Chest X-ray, PA view. Patient: 50 years old, sex M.
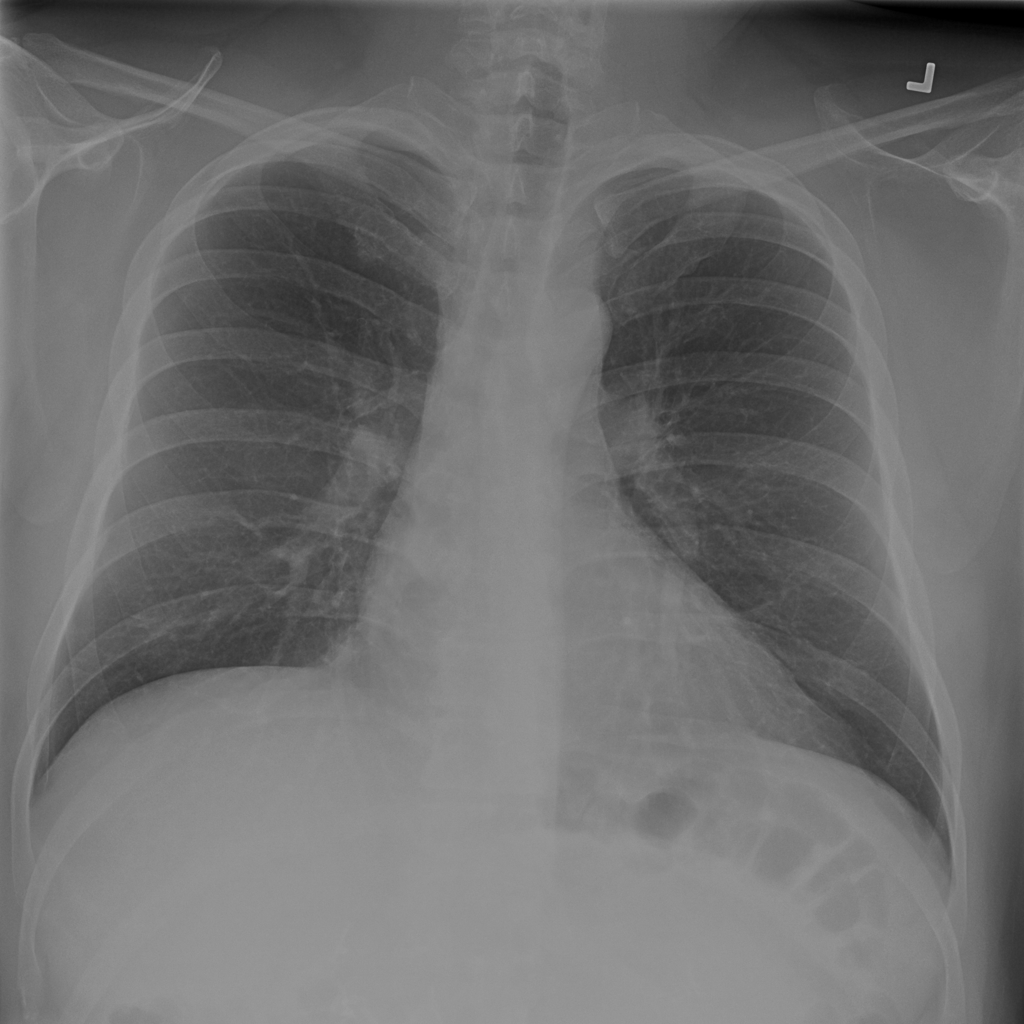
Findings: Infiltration